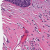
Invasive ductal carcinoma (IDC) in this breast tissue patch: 0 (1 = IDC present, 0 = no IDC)